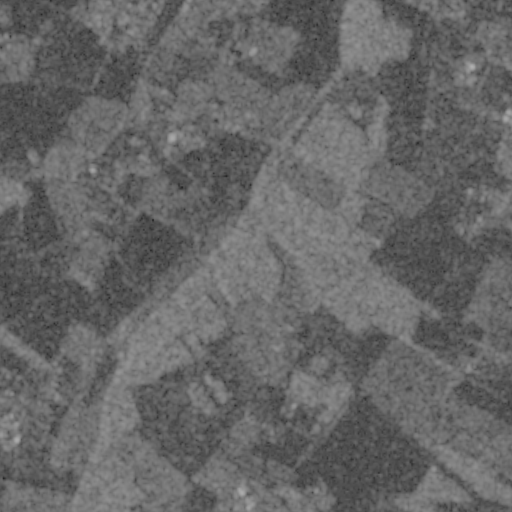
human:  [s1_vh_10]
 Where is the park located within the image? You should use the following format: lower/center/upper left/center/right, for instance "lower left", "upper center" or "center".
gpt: The park is located in the upper right of the image.
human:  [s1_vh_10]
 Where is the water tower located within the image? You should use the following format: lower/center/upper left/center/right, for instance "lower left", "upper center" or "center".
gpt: The water tower is located in the upper left of the image.
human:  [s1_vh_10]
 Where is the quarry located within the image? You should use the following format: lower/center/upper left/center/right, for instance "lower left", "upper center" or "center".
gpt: There is no quarry in the image.

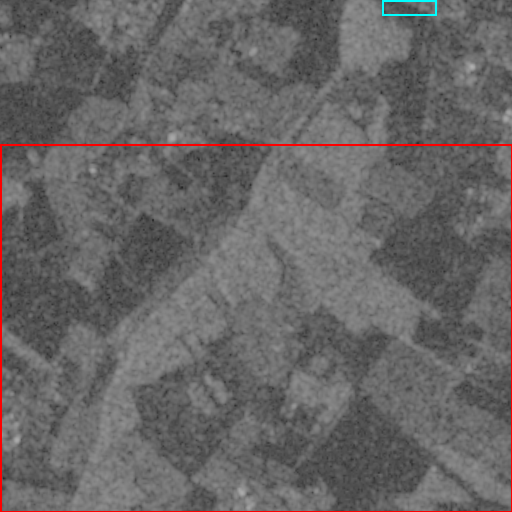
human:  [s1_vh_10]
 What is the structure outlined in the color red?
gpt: The structure outlined in red is a crop field.
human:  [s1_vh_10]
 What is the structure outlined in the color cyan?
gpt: The structure outlined in cyan is a park.
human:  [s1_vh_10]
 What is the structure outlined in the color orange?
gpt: There is no orange outline.